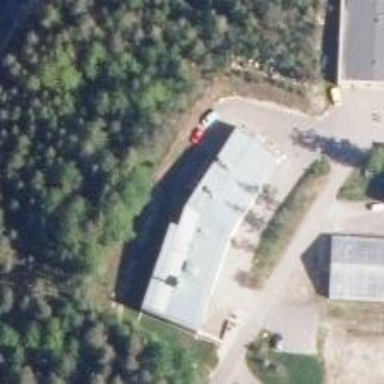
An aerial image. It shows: Crematorium.